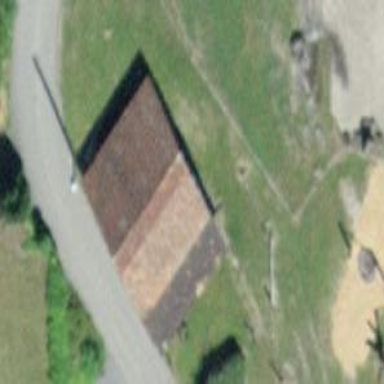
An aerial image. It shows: Rural barn.